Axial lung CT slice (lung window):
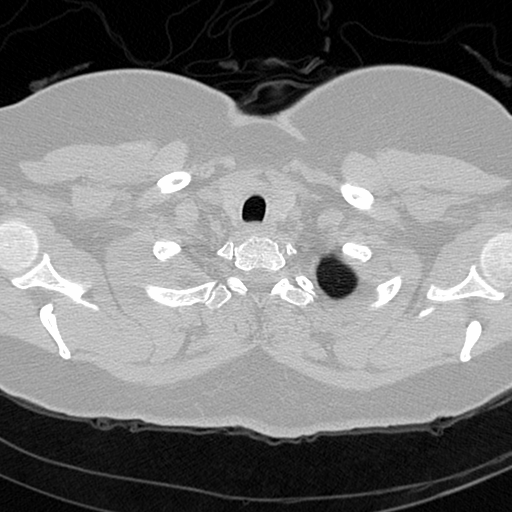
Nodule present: no